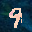
Label: 9